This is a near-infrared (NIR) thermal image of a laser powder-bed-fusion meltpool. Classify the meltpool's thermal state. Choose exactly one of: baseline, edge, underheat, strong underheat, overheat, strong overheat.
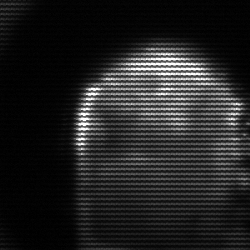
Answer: baseline